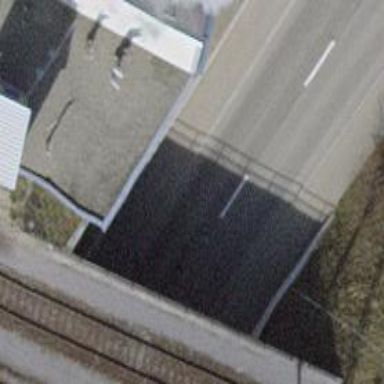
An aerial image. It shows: Residential road with tunnel.